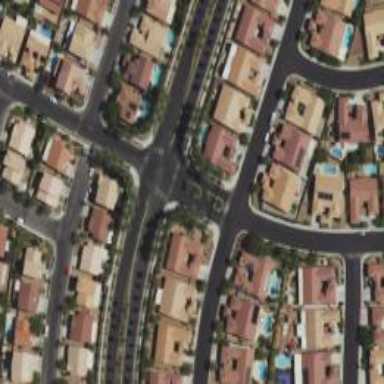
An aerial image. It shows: Residential road.